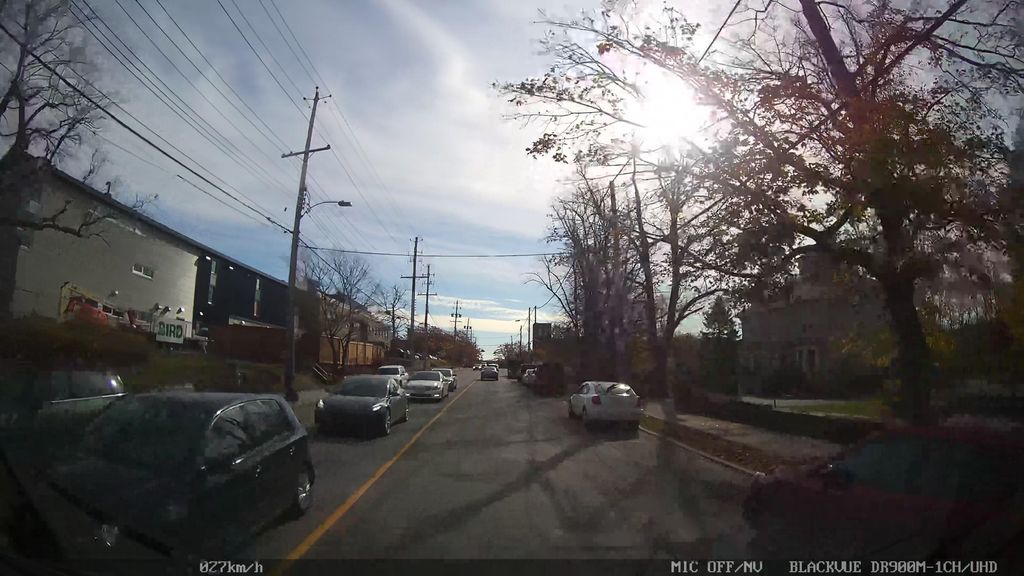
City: halifax